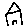
Label: house